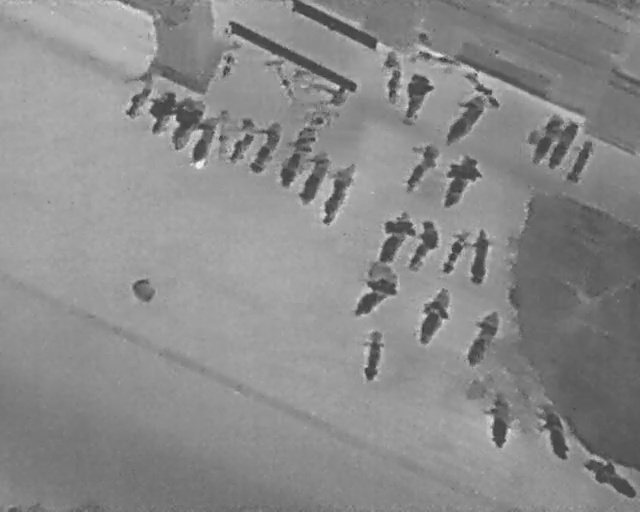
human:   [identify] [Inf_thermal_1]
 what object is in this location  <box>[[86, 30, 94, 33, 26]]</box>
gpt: <ref>1 medium bicycle at the right</ref>

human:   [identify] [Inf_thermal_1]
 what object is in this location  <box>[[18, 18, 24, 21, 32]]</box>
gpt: <ref>1 medium bicycle at the top left</ref>